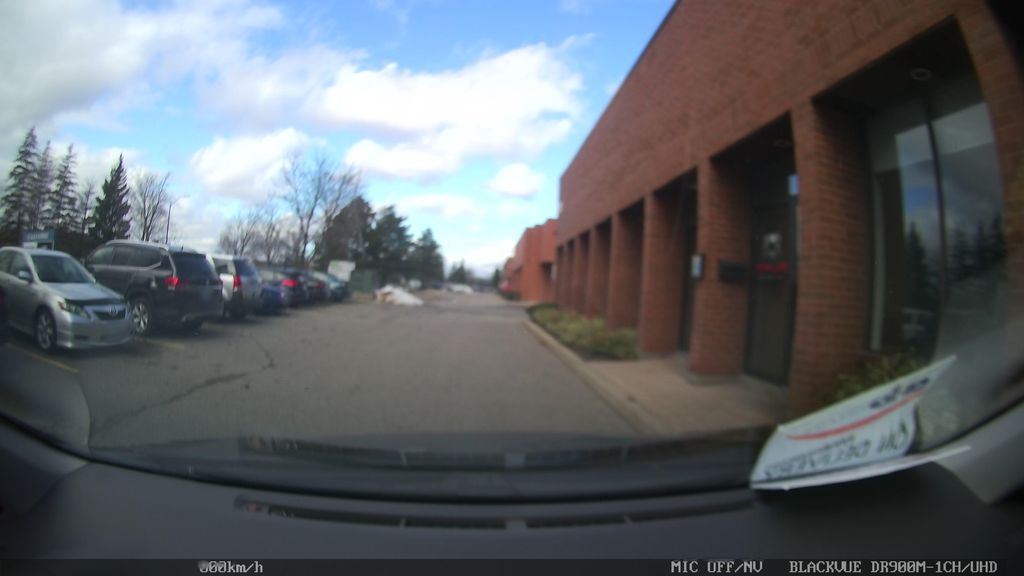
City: toronto